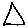
Label: triangle